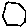
Label: hexagon